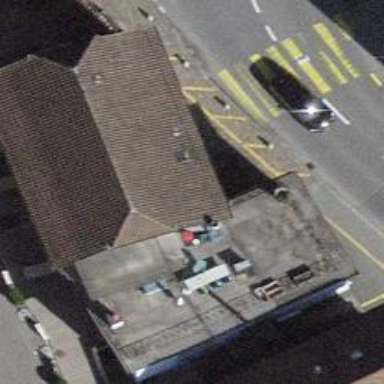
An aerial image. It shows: Restaurant.